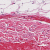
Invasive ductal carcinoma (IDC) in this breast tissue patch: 0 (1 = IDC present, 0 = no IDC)